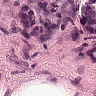
Metastatic tissue present: yes